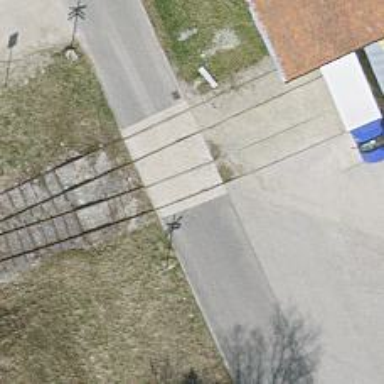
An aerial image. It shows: Rail yard with electrified rails and single track.